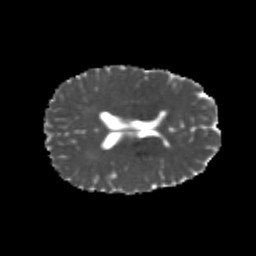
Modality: MD
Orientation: axial
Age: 21
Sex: female
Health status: healthy
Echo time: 0.074 s